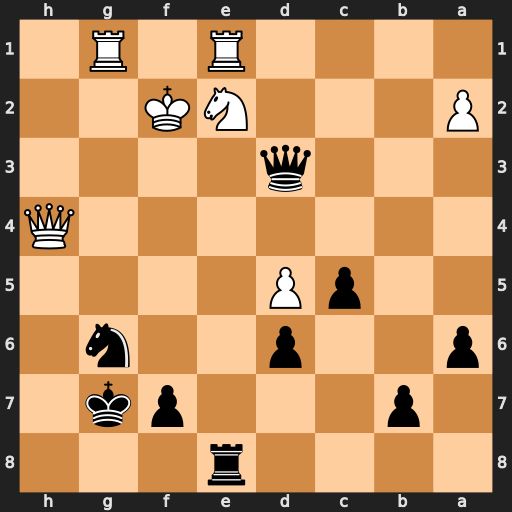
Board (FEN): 4r3/1p3pk1/p2p2n1/2pP4/7Q/3q4/P3NK2/4R1R1
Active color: b
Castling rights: -
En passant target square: -
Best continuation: Qf5+ Nf4 Rxe1 Rxg6+ fxg6